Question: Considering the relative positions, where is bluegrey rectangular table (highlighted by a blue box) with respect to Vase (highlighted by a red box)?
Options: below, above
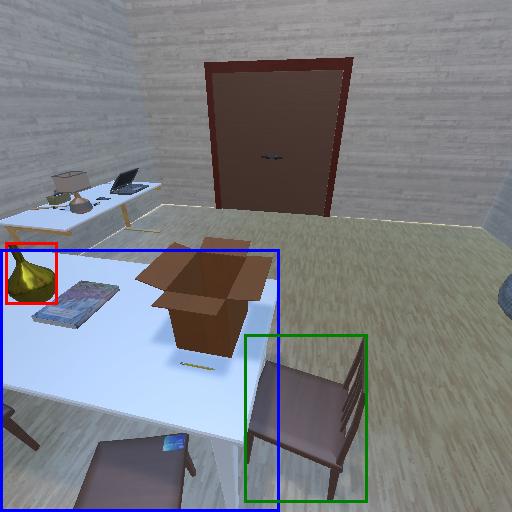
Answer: below